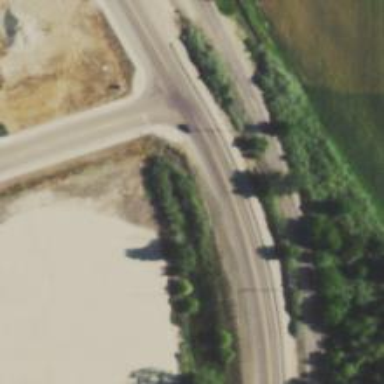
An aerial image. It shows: Asphalt footway with crossing.